Interaction volume radius: 5 \u00c5
Interaction volume height: 45 \u00c5
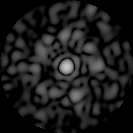
Disorder parameter: 0.832